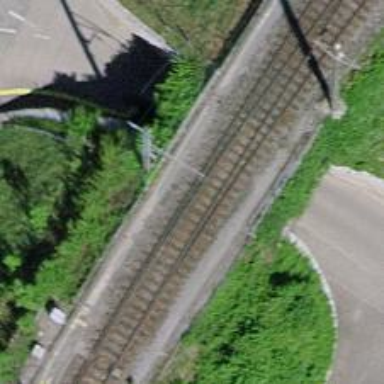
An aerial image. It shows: Railway switch.